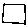
Label: square